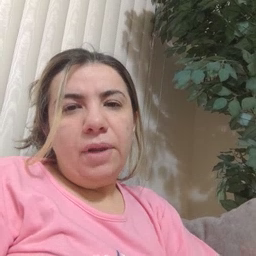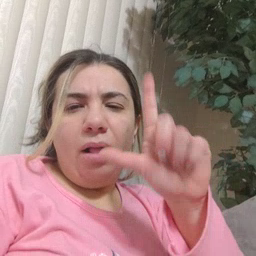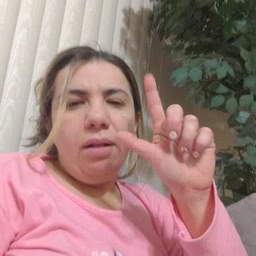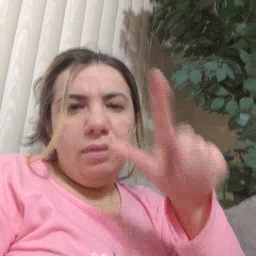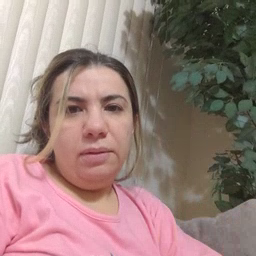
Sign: later